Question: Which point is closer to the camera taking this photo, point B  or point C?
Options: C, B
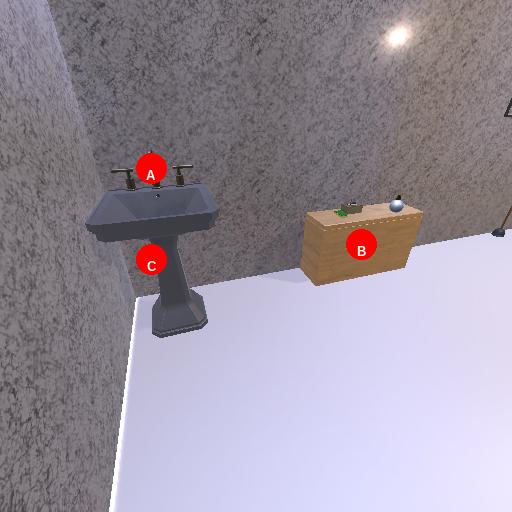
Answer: C